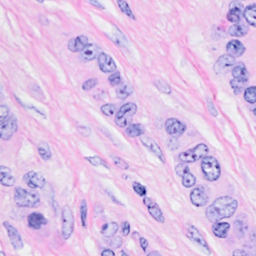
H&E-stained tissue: Breast